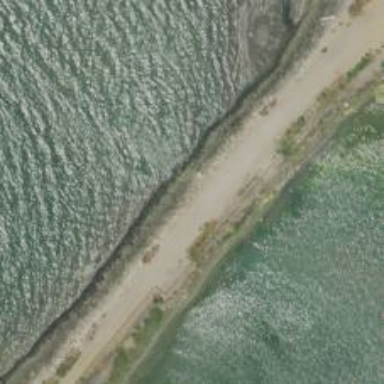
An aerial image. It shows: Culvert tunnel passing through tidal channel.